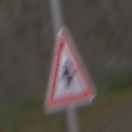
Verkehrszeichen: Vorfahrt
Umgebung: Outdoor, Suburban
Tageszeit: MorningAfternoon
Wetter: PartlyCloudy
Licht: Natural
Jahreszeit: NotSpecified
Kontrast: MediumContrast